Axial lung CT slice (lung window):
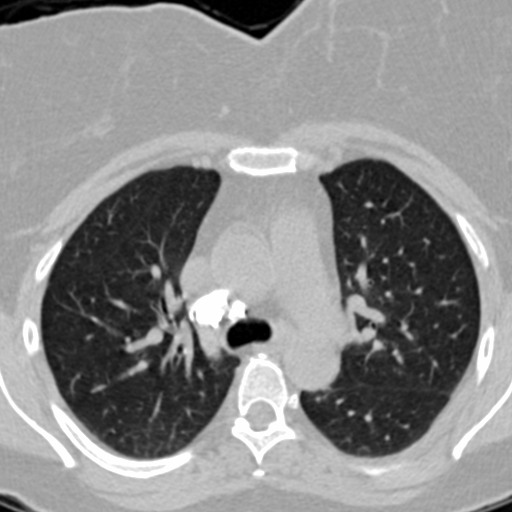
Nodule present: no